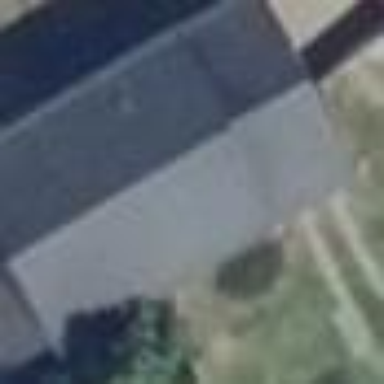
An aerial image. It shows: Black building with gabled roof oriented along its length.